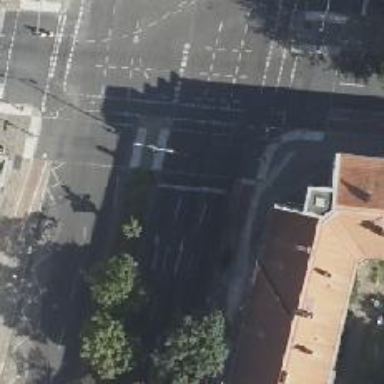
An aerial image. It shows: Road with traffic signals.